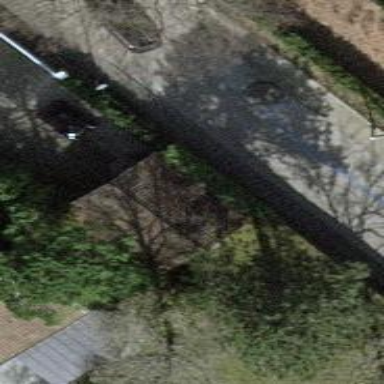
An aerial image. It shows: View of roof of building.